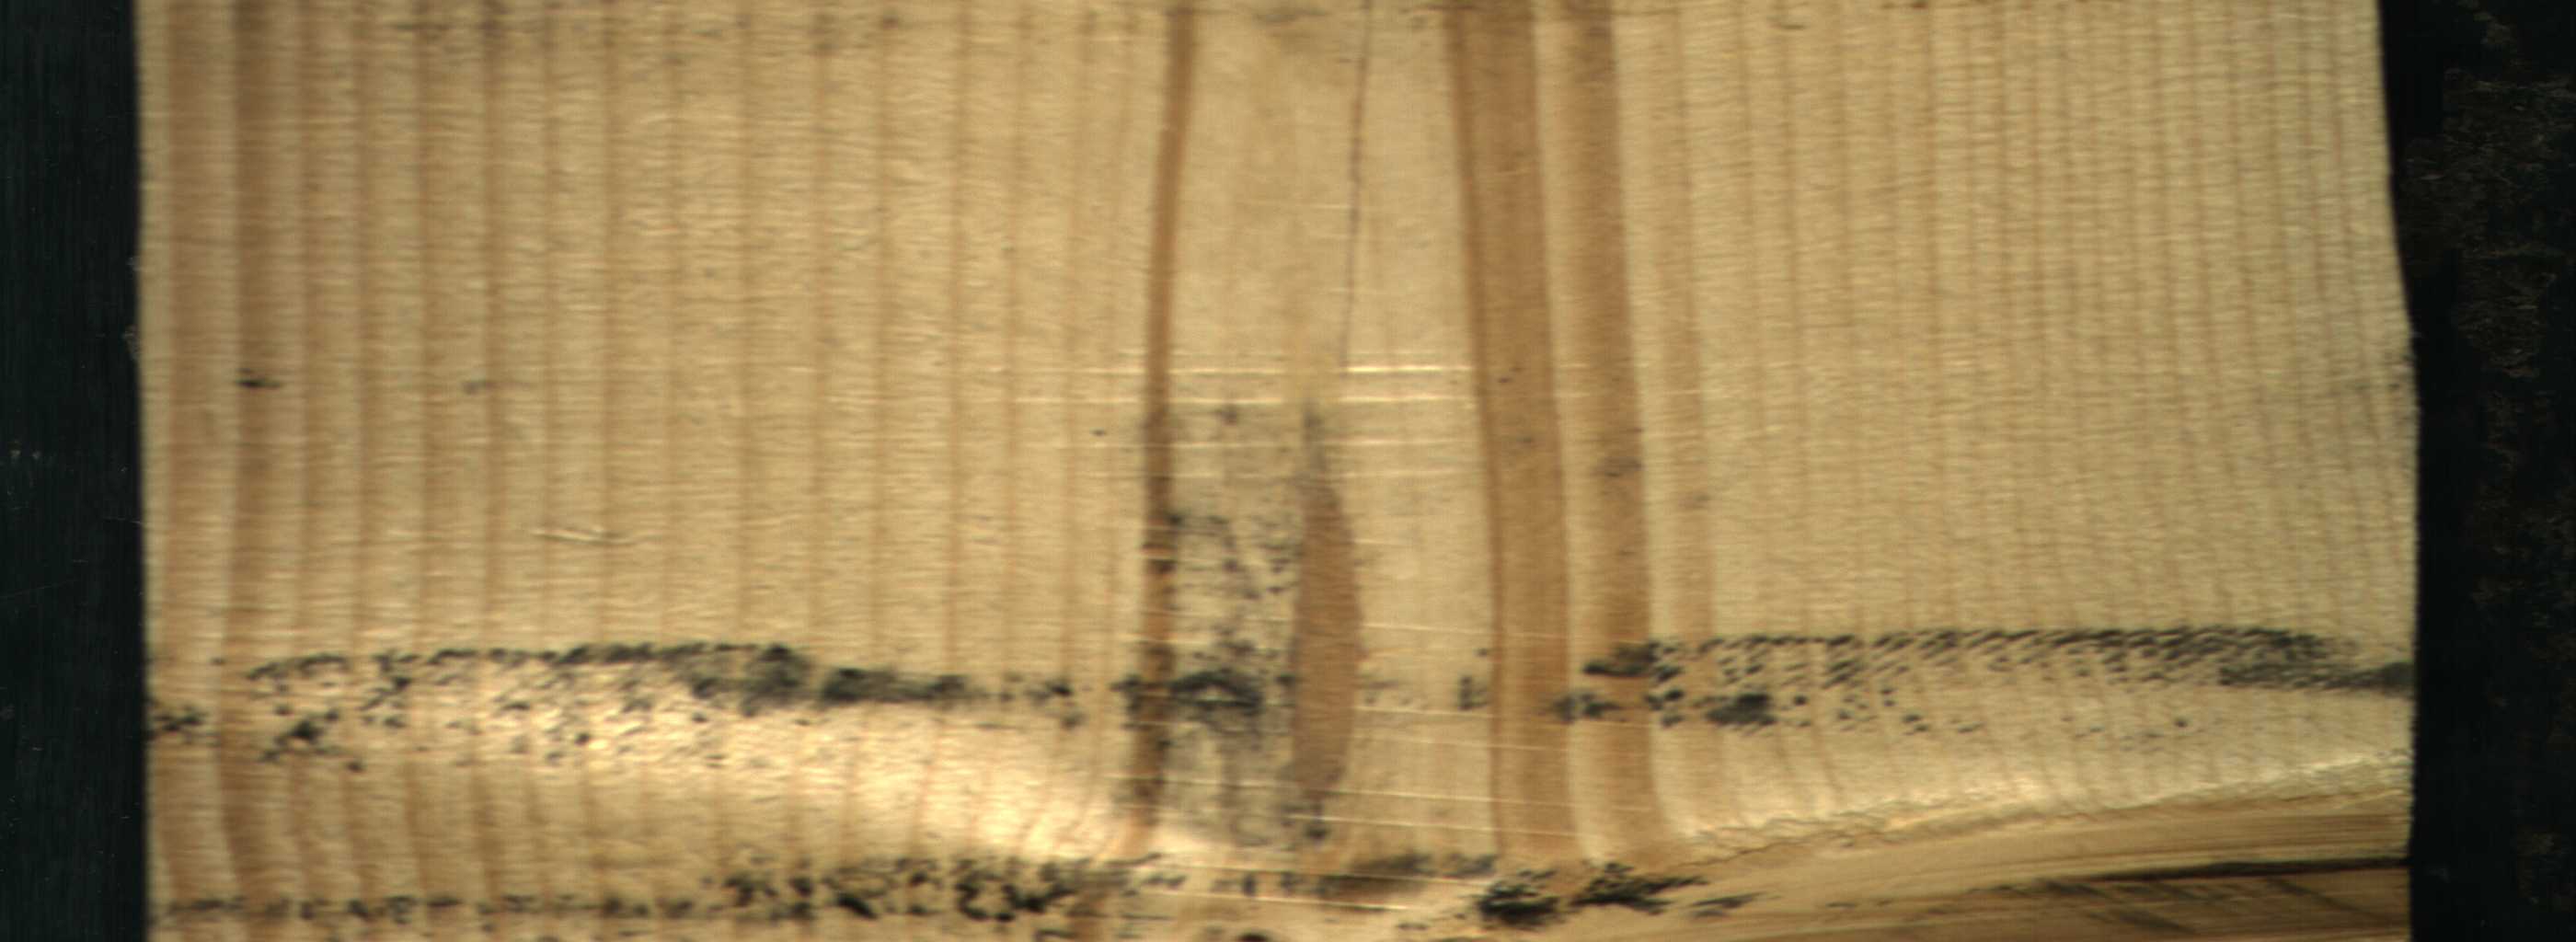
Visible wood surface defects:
knot_with_crack